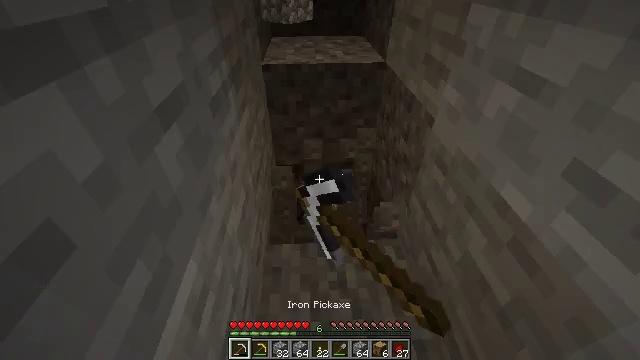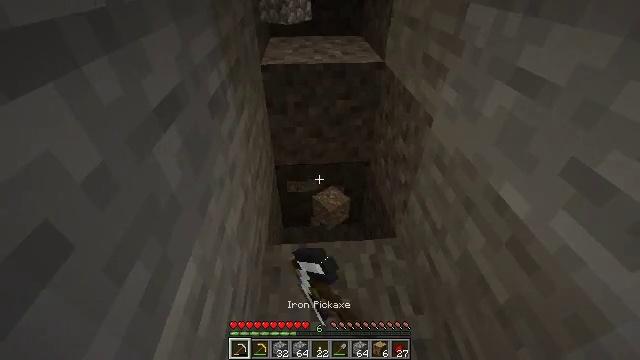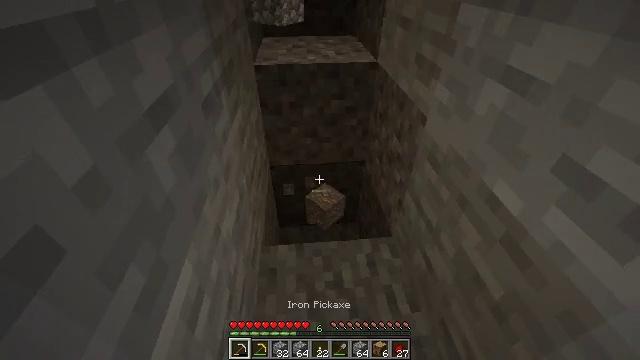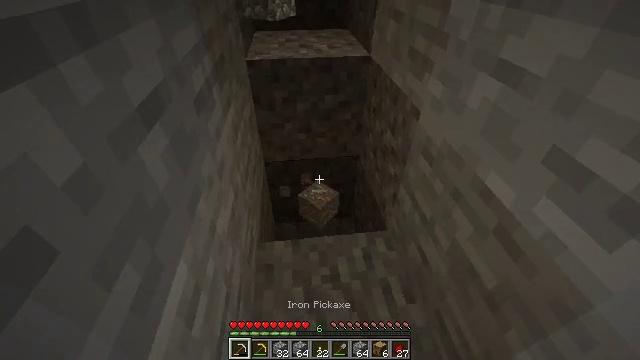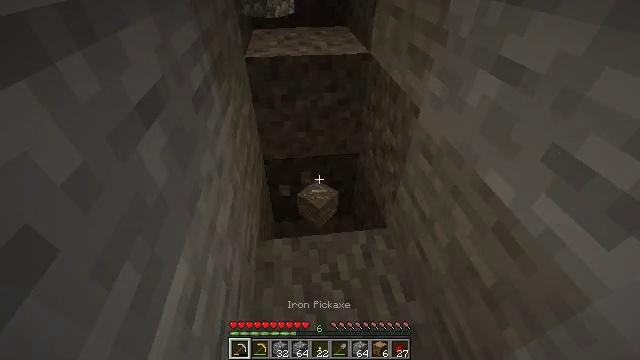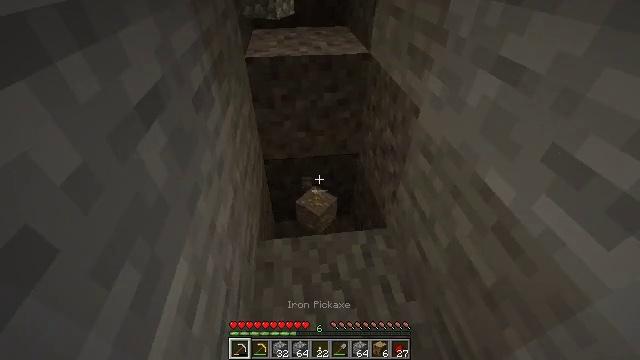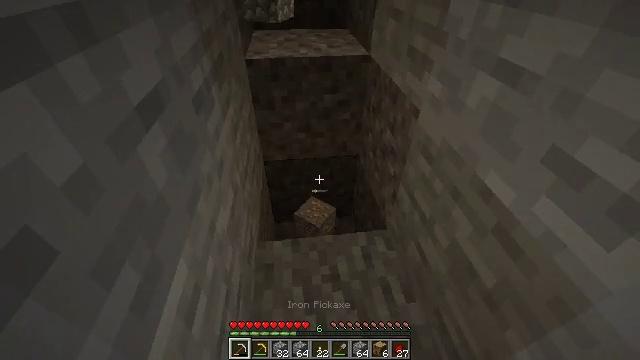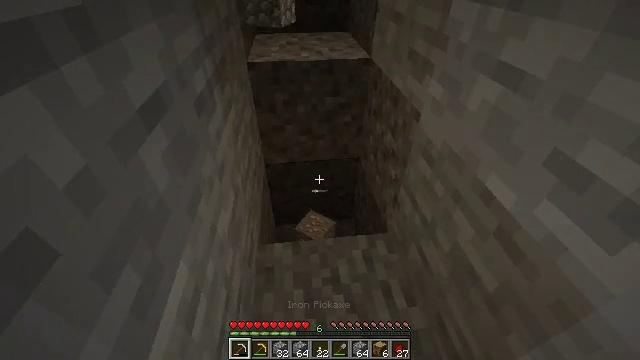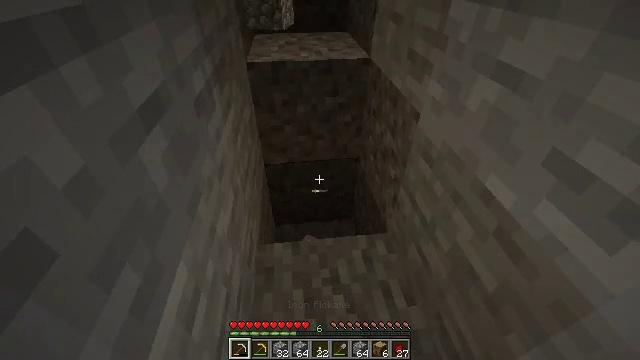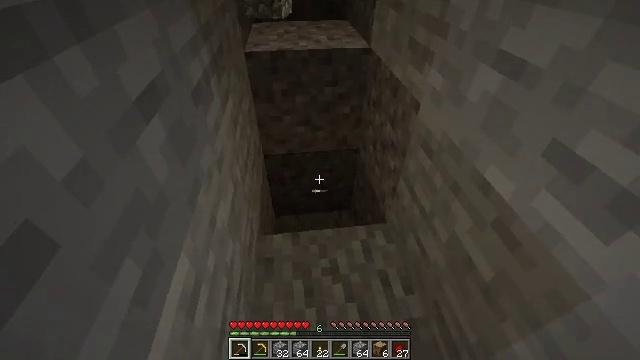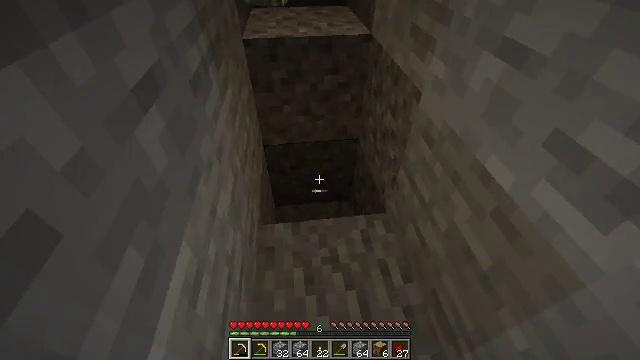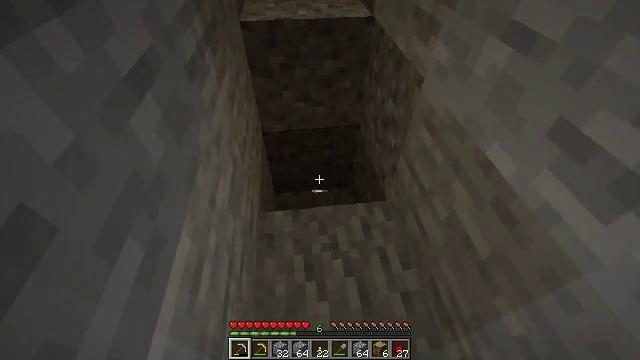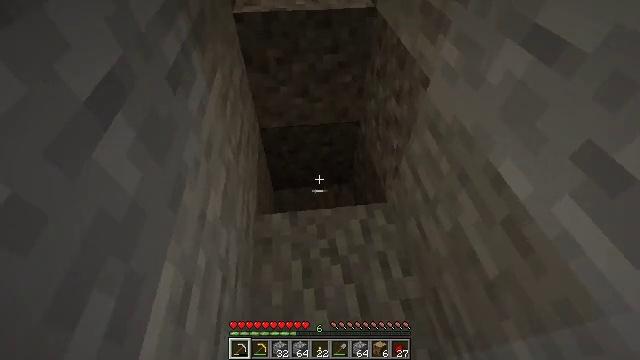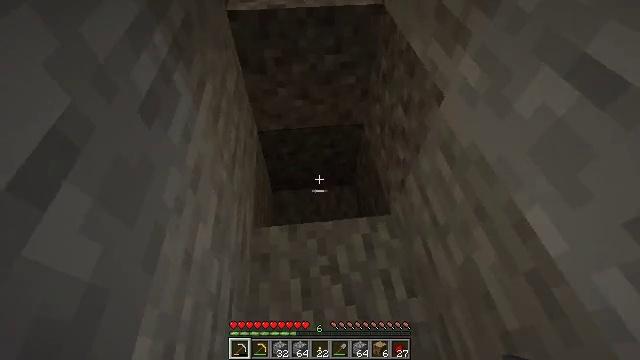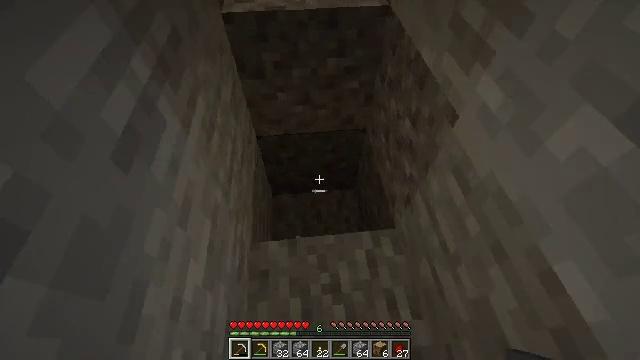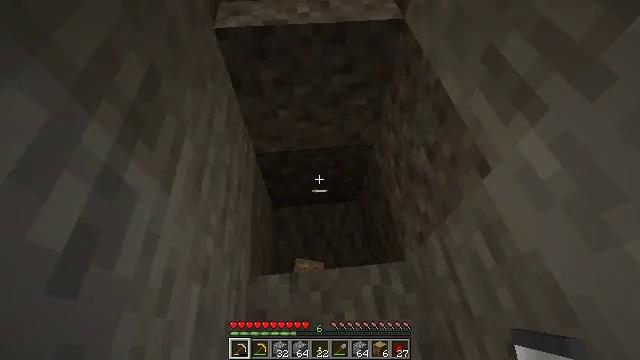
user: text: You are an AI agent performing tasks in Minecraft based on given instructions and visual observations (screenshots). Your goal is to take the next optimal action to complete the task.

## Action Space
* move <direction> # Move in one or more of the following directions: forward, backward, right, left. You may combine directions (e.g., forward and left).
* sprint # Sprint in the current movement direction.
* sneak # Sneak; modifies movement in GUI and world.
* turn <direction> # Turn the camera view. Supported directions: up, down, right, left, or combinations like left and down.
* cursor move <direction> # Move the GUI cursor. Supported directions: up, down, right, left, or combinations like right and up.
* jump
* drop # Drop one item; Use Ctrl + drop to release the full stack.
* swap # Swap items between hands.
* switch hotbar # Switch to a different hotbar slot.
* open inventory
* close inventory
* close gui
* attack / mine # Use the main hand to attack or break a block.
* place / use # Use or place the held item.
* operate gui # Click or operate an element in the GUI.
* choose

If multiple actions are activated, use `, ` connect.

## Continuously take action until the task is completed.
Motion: motion action
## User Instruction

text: Break the gravel block.
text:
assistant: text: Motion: attack / mine
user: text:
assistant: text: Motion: turn right
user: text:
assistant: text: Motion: turn right and down
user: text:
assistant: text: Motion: no_op
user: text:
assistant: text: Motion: no_op
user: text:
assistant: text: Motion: no_op
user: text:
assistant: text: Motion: no_op
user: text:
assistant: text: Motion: no_op
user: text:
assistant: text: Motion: turn down
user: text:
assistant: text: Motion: turn down
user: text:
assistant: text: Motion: move forward, turn down
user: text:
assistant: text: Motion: move forward, turn down
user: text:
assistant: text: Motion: move forward, turn down
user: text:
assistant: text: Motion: move forward, turn down
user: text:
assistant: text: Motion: move forward, turn down
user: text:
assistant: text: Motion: move forward, turn down
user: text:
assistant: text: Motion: turn down
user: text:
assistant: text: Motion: turn down
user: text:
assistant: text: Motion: turn down
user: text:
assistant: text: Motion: no_op
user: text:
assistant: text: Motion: no_op
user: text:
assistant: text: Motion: no_op
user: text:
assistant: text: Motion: no_op
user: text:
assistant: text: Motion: no_op
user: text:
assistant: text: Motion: no_op
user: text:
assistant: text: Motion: move forward
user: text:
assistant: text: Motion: move forward
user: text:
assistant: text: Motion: move forward
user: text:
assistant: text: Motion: no_op
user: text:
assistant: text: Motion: no_op